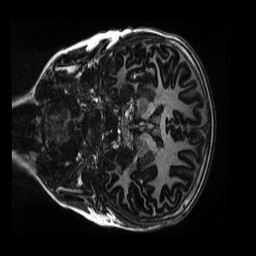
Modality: MP2RAGE
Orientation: coronal
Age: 9
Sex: male
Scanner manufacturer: siemens
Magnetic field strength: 3 T
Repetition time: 4 s
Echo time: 0.00303 s